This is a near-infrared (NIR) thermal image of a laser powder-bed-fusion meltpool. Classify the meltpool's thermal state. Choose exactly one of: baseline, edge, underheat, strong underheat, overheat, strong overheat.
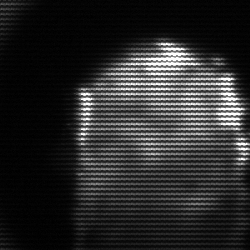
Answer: baseline